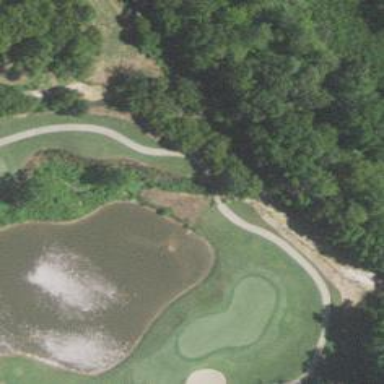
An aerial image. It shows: Path on bridge designed for golf carts.